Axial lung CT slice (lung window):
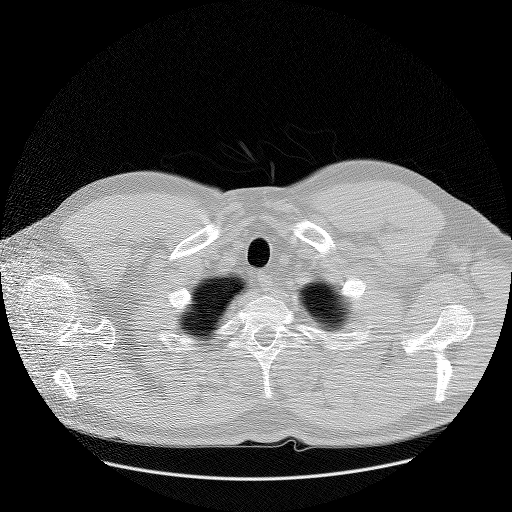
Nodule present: no